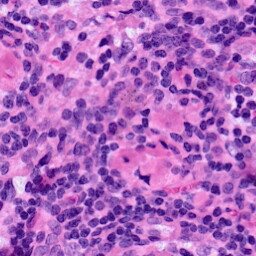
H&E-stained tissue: LymphNode